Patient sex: M
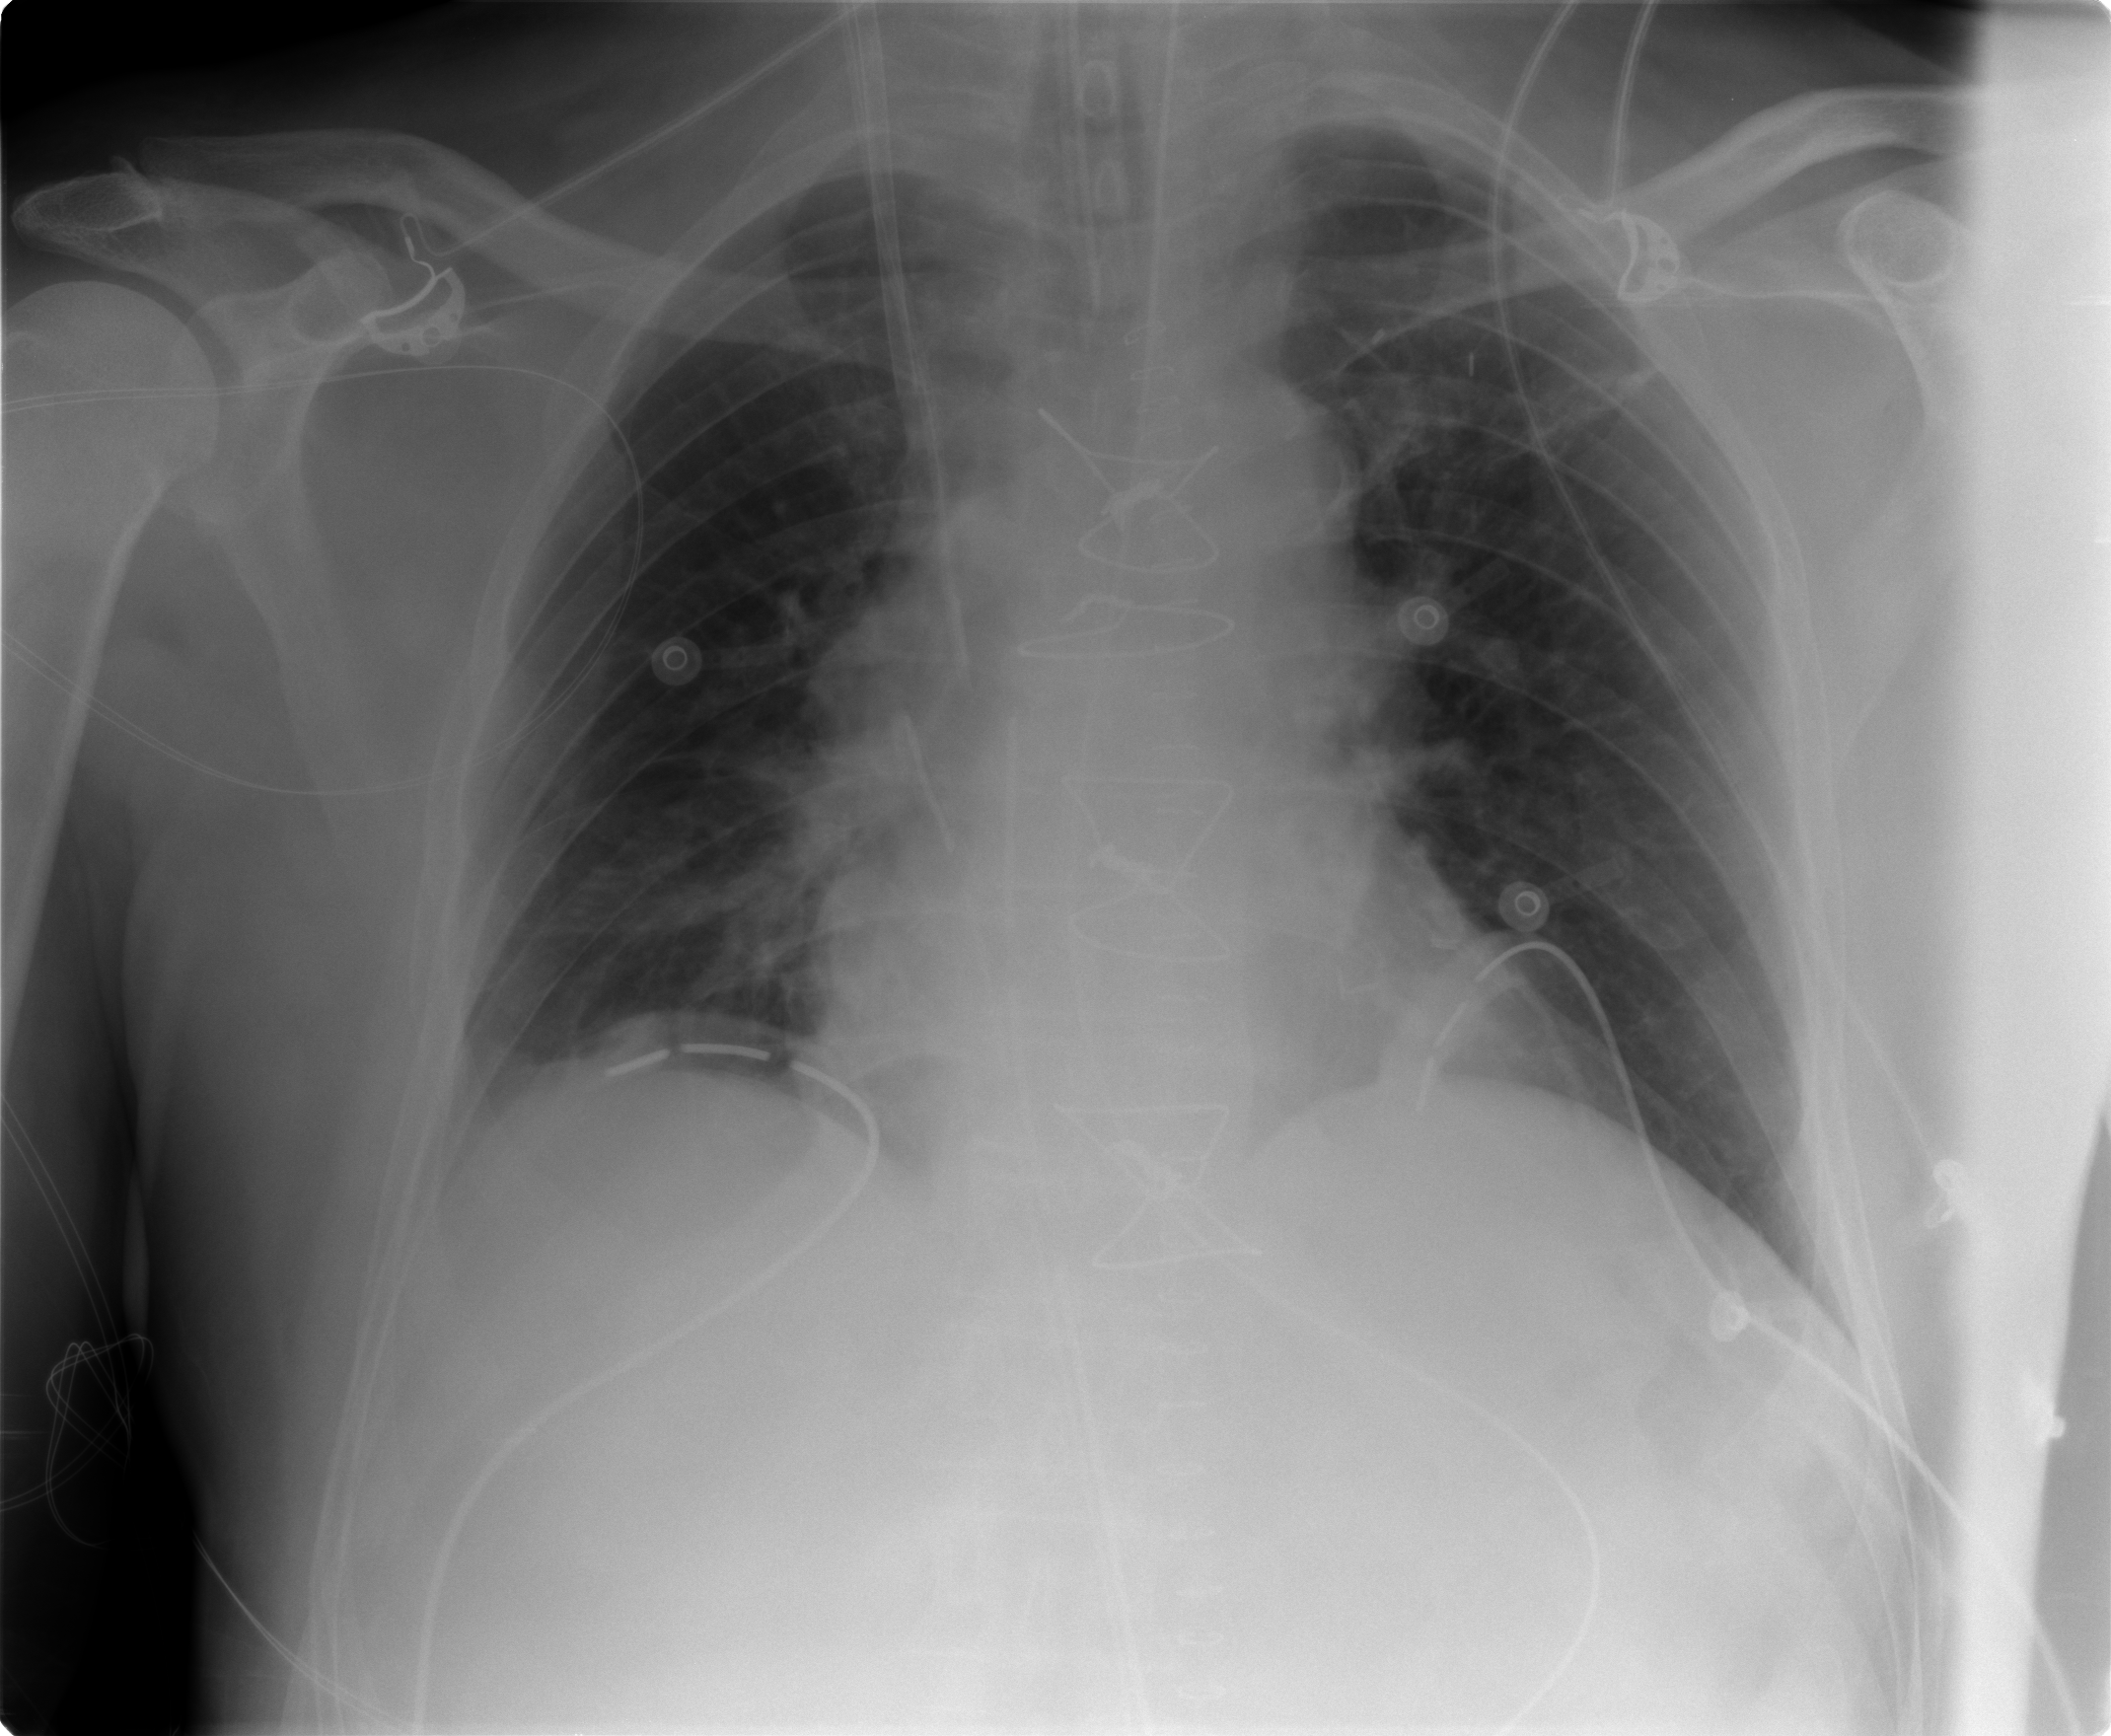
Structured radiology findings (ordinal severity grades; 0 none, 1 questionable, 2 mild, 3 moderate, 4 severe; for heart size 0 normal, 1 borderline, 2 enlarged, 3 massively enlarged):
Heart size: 1
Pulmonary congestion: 2
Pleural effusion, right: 2
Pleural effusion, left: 0
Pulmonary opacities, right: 0
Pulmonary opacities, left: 0
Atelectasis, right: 2
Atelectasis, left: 0